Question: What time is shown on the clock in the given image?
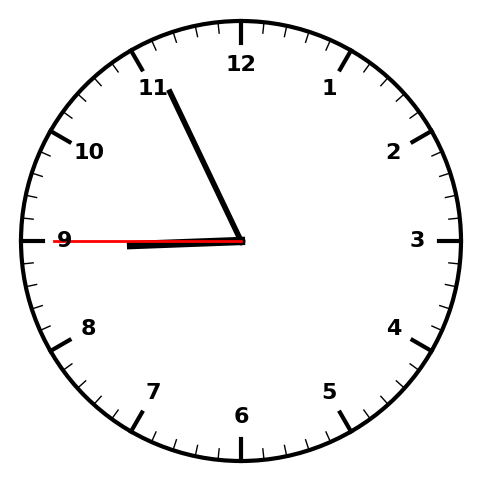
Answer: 08:55:45